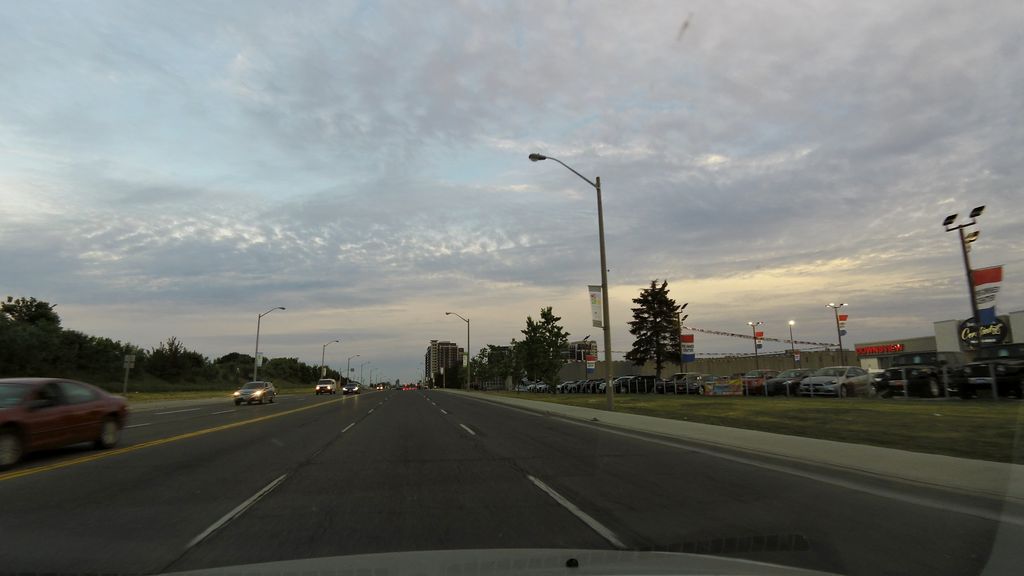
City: toronto